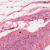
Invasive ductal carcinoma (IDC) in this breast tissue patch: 0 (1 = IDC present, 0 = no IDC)